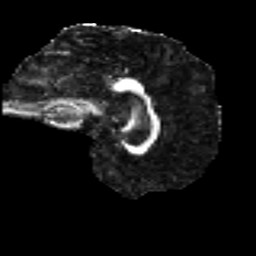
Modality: FA
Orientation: sagittal
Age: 64
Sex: male
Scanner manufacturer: ge
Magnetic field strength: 3 T
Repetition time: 7.8 s
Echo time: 0.0607 s